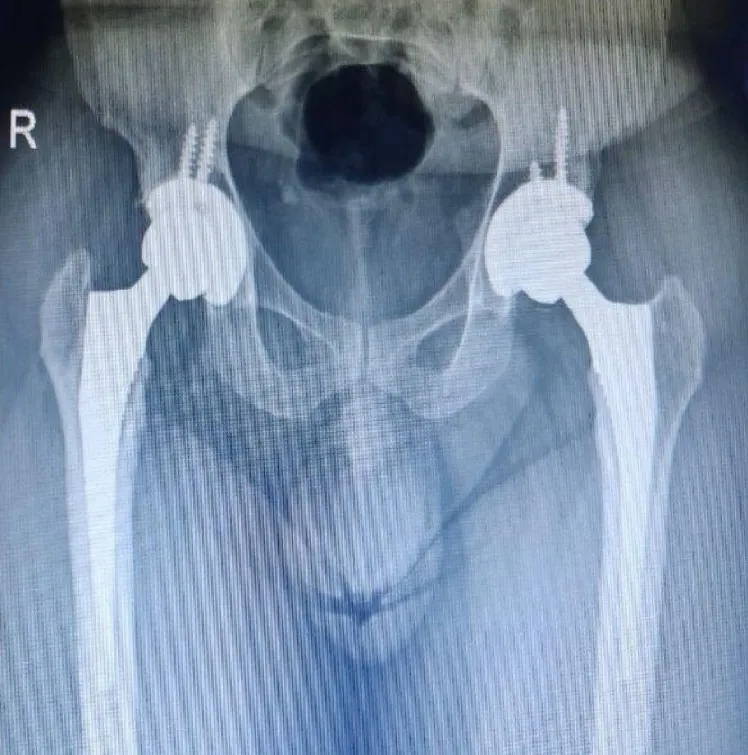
Radiograph after revision of ceramic Head and liner.
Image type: radiology (x_ray)